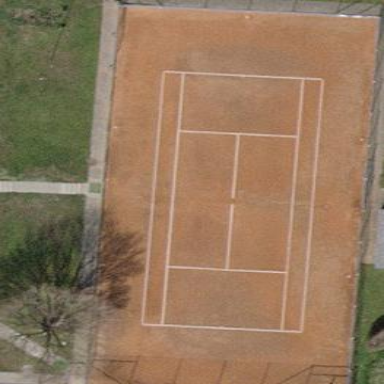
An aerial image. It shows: Tennis court on pitch.